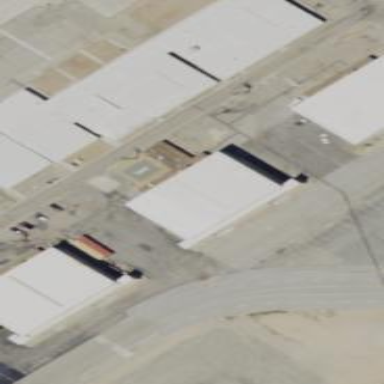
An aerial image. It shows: Hangar.